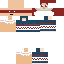
A male skeleton skin with dark skin, wearing brown helmet dressed in a red tshirt and red pants, featuring a closed mouth.